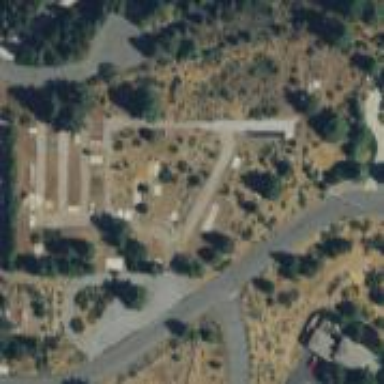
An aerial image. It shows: Cemetery.